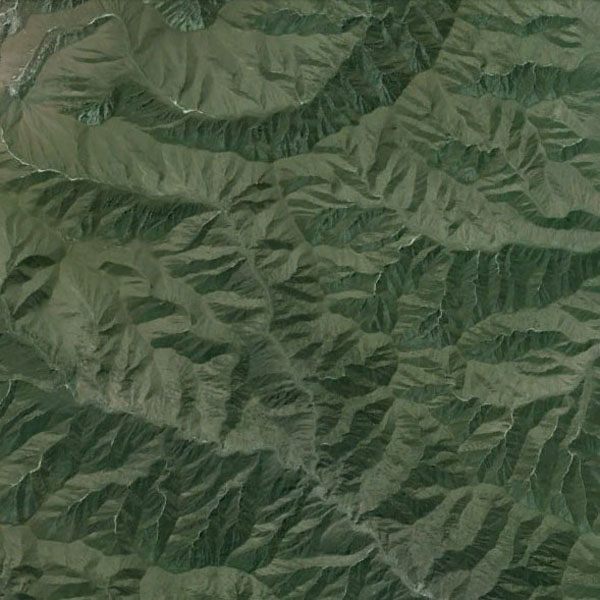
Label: Mountain